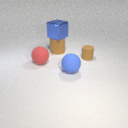
large blue rubber sphere to the right of large brown rubber cylinder